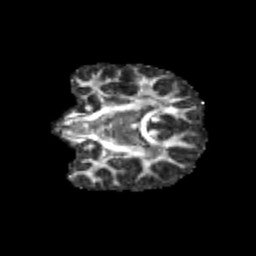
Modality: FA
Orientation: coronal
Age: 12
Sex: male
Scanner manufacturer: siemens
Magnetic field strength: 3 T
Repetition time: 3.8 s
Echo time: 0.07 s